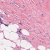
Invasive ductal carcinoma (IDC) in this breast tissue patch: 0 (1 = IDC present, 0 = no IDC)